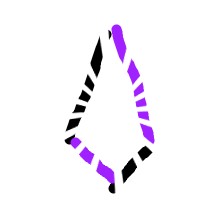
Shape: kite